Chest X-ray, AP view. Patient: 50 years old, sex M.
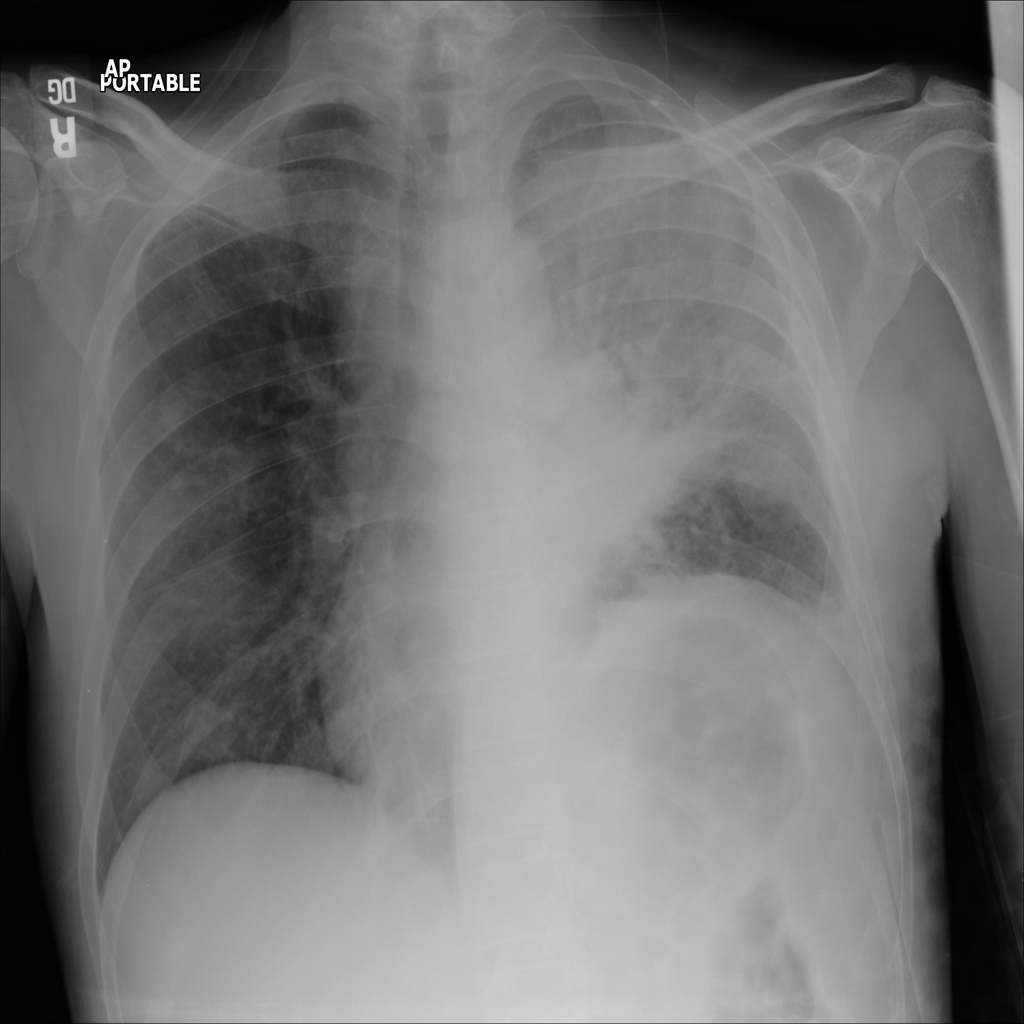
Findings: Consolidation, Infiltration